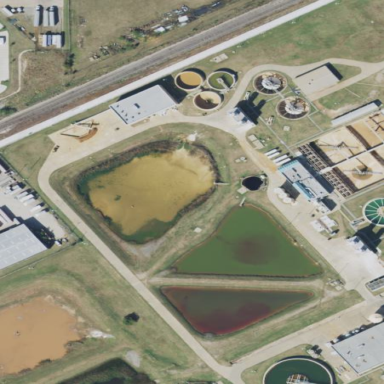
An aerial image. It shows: View of wastewater plant.